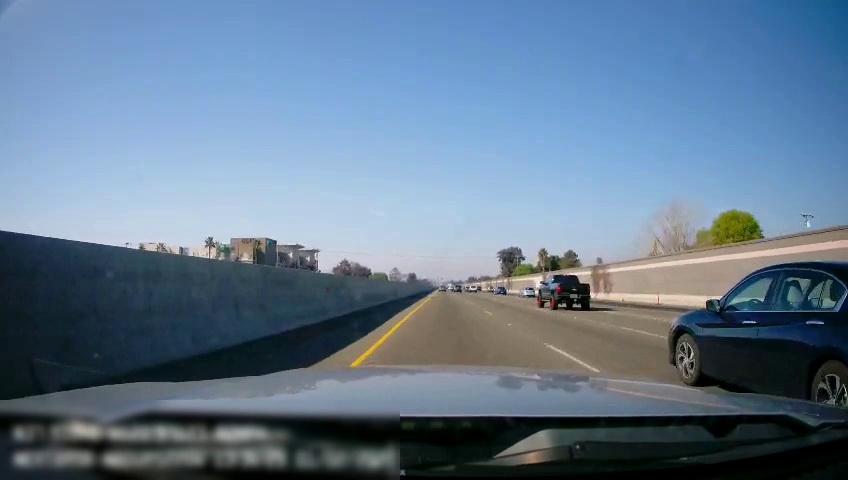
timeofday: Day
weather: Sunny
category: Drivable Space
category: Vehicles | Car
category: Vehicles | Truck
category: Vehicles | Car
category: Vehicles | Car
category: Lanes | Current Lane
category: Lanes | Current Lane
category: Lanes | Alternate Lane
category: Lanes | Alternate Lane